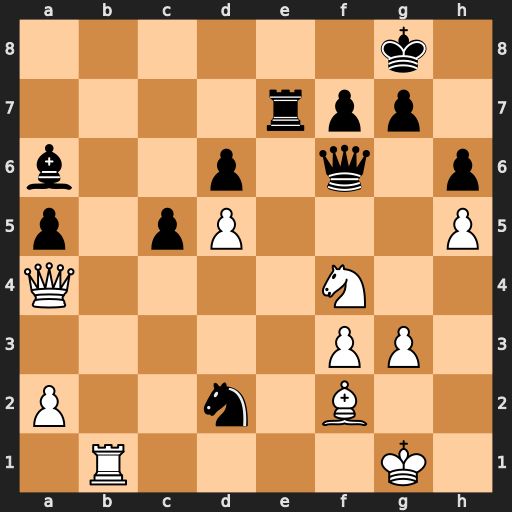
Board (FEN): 6k1/4rpp1/b2p1q1p/p1pP3P/Q4N2/5PP1/P2n1B2/1R4K1
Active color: w
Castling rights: -
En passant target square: -
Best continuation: Rb8+ Kh7 Qc2+